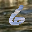
Label: 6